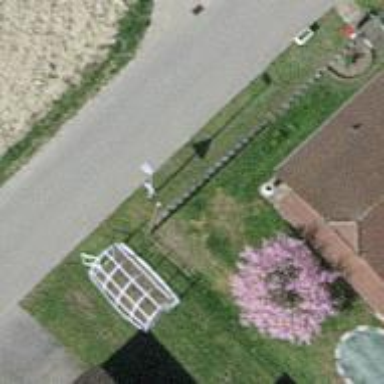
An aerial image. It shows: Support pole.